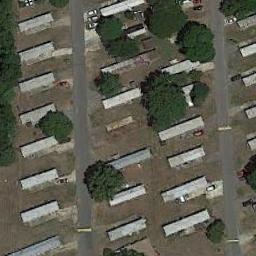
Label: mobile_home_park